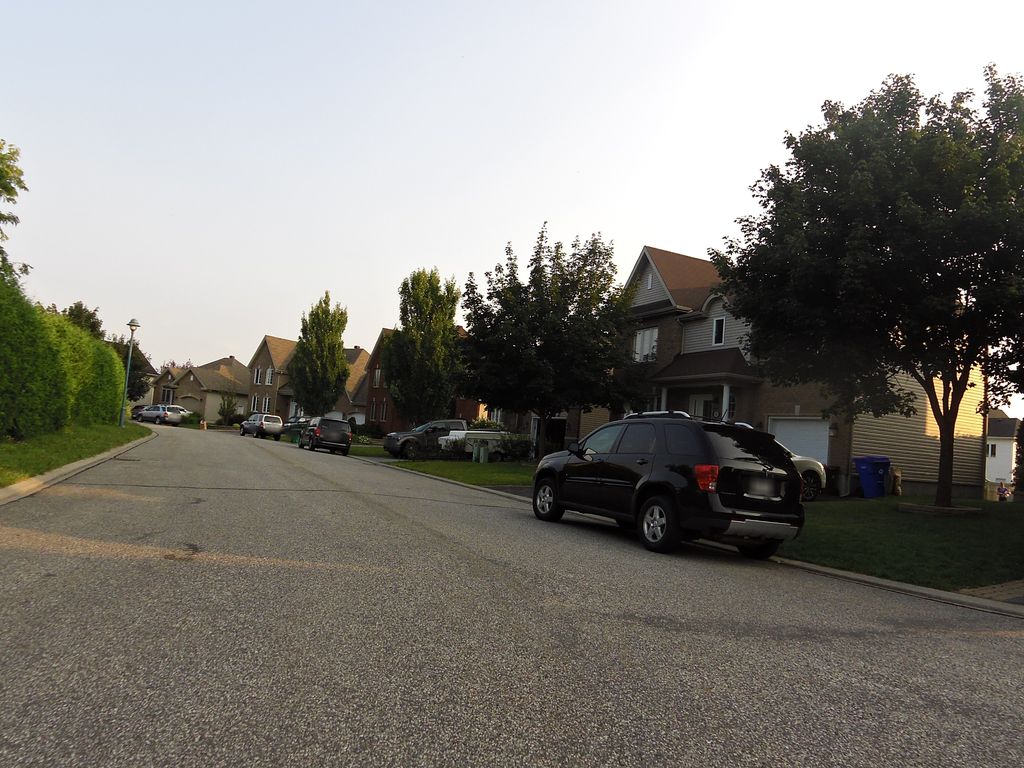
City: ottawa-gatineau